Question: I am using fabric.js, when I have a smaller object (w.r.t height and width or scaled to be smaller) placed over a bigger object, I am unable to select the smaller object on click
I have even tried the following,it solves my selectable problem, but the drawback is I lose the scaling at the bounding corners, I am unable to scale the object after implementing the below.
You may try the same onto the following urlhttp://fabricjs.com/events/ check my screenshot attached, I have scaled the red square and placed a smaller green square over it. Once this placement is complete I am unable to select the green square.
canvas.on('mouse:up', function(e) {
'''
canvas.setActiveObject(canvas.item(e.target));
'''
});

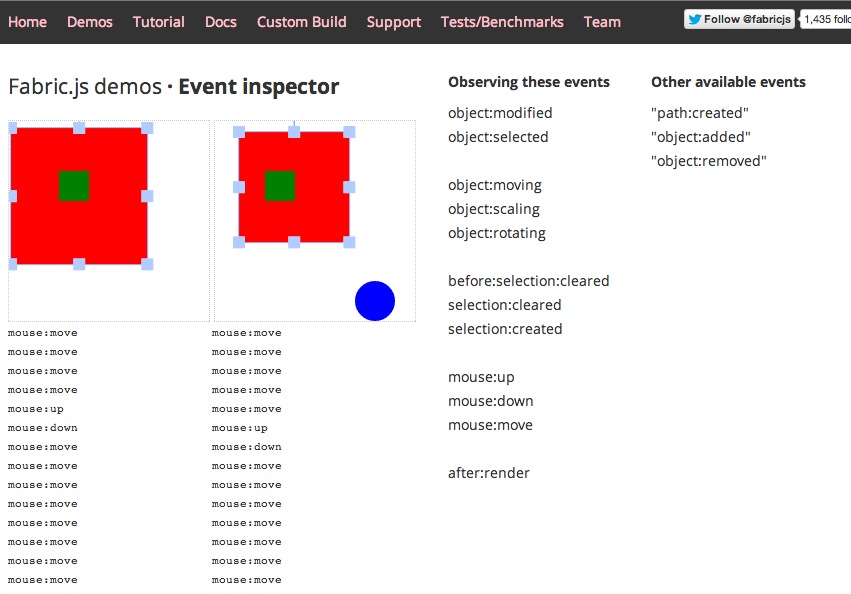
Answer: Its a known issue <URL> due to an 'optimization'.
I solved it by commenting out the first if statement in _searchPossibleTargets,
'''
fabric.util.object.extend(fabric.Canvas.prototype, {
_searchPossibleTargets: function(e) {
// Cache all targets where their bounding box contains point.
var target,
pointer = this.getPointer(e);
/*
if (this._activeObject && this._checkTarget(e, this._activeObject, pointer)) {
this.relatedTarget = this._activeObject;
return this._activeObject;
}
*/
var i = this._objects.length;
while(i--) {
if (this._checkTarget(e, this._objects[i], pointer)){
this.relatedTarget = this._objects[i];
target = this._objects[i];
break;
}
}
return target;
}
});
'''
The purpose of the if is to return the current active object it the mouse is within it, regardless of object order. Its an optimization if you have a ton of objects and prevents you from checking all objects before it.